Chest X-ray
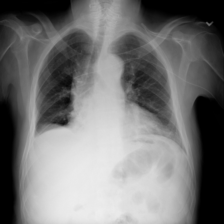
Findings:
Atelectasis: negative
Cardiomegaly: negative
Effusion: positive
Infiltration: positive
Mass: negative
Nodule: negative
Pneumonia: negative
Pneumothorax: negative
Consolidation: negative
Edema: negative
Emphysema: negative
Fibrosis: negative
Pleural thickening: negative
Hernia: negative